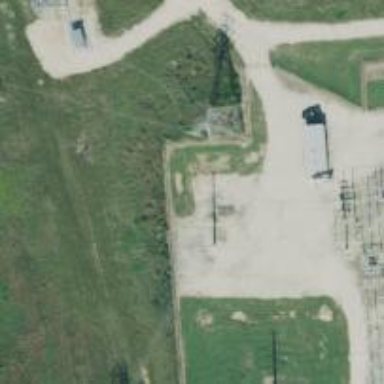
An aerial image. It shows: Power pole.